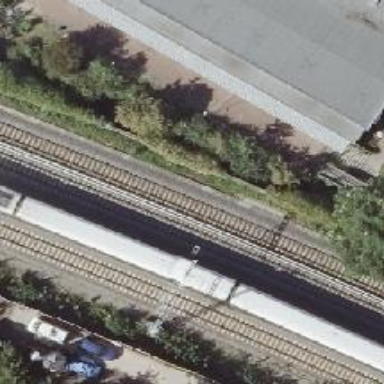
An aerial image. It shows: Railway milestone.